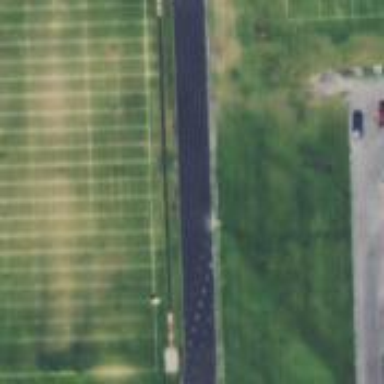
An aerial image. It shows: American football pitch for leisure and sport activities.